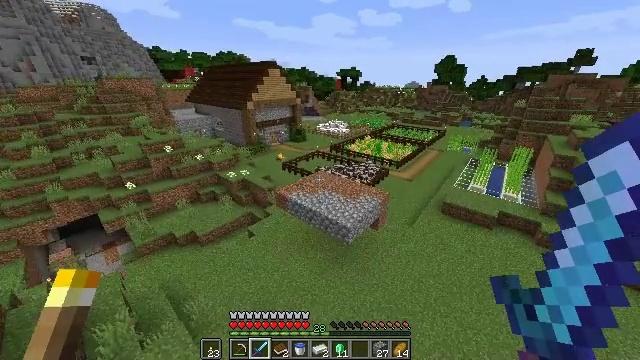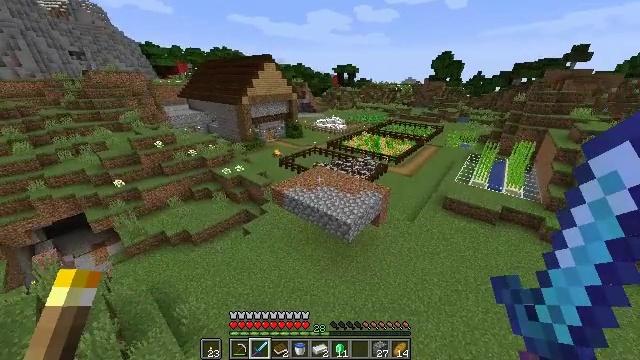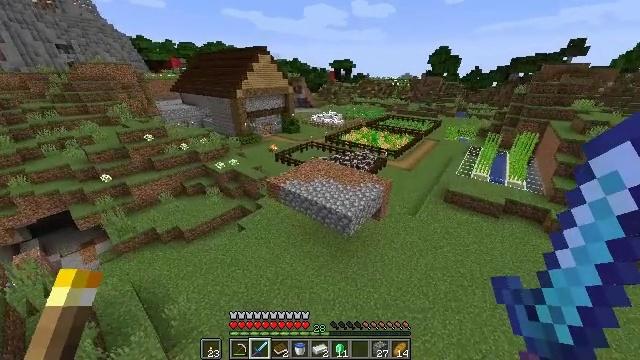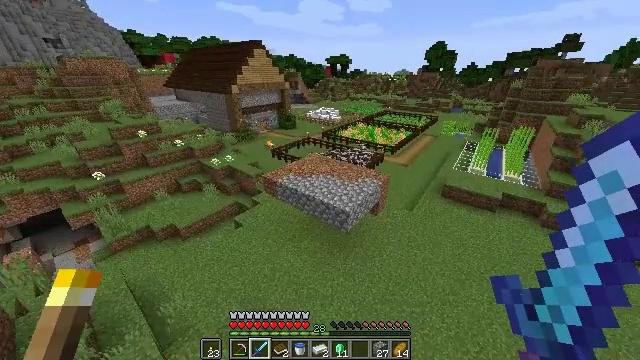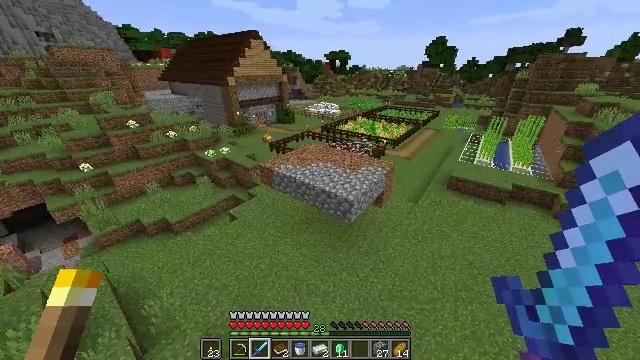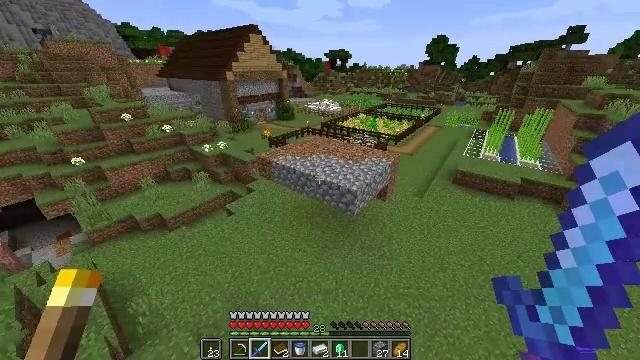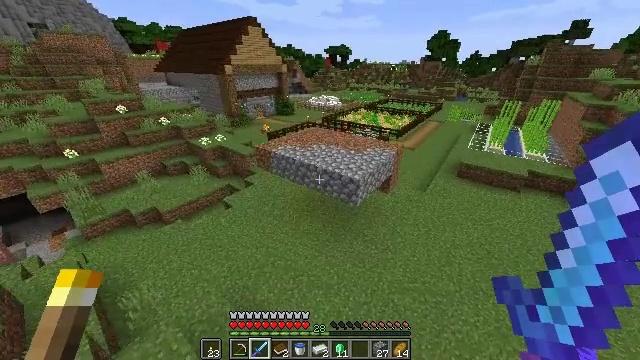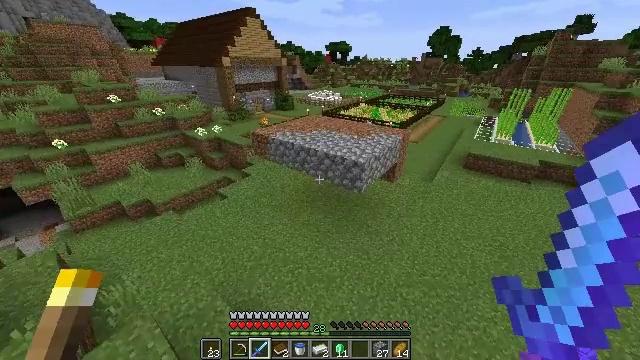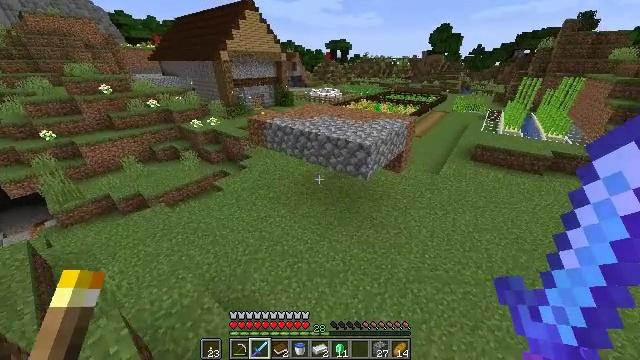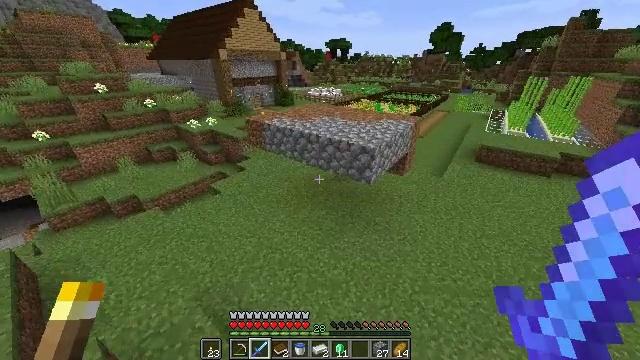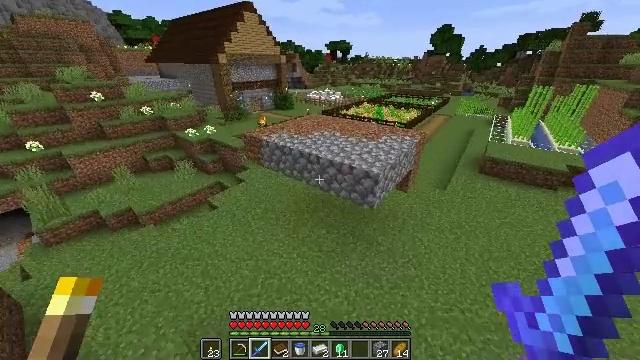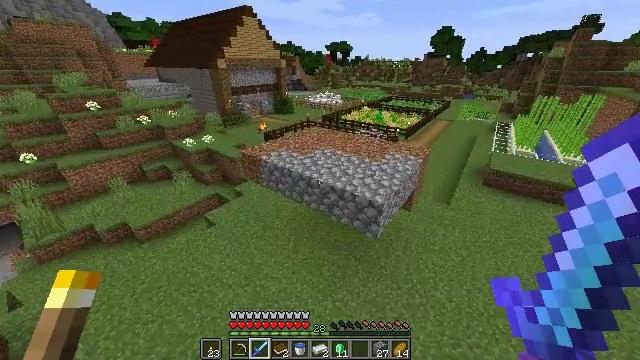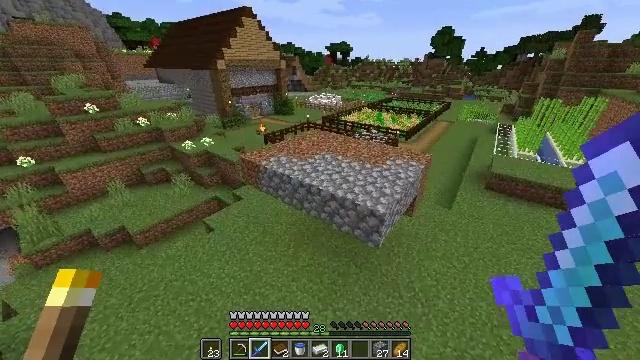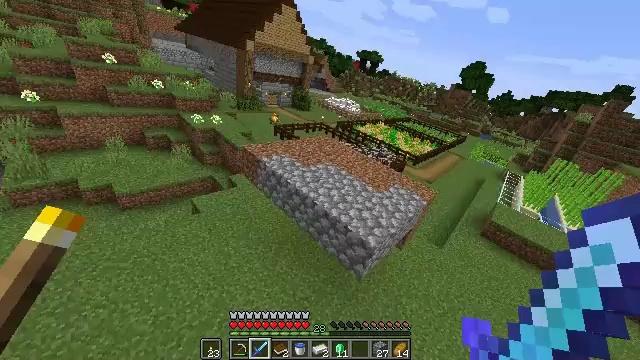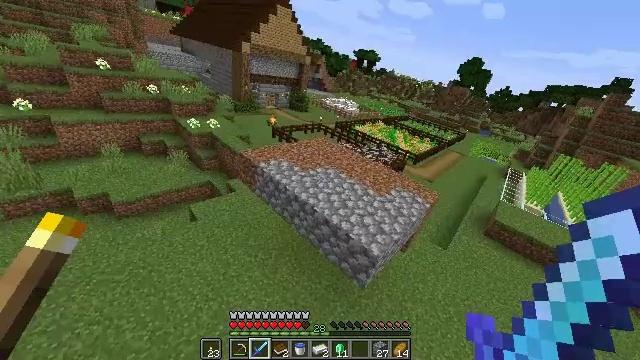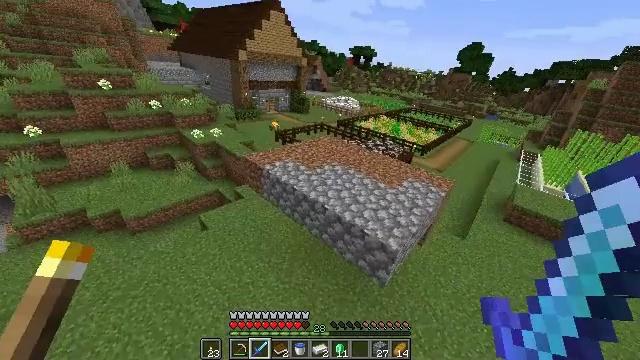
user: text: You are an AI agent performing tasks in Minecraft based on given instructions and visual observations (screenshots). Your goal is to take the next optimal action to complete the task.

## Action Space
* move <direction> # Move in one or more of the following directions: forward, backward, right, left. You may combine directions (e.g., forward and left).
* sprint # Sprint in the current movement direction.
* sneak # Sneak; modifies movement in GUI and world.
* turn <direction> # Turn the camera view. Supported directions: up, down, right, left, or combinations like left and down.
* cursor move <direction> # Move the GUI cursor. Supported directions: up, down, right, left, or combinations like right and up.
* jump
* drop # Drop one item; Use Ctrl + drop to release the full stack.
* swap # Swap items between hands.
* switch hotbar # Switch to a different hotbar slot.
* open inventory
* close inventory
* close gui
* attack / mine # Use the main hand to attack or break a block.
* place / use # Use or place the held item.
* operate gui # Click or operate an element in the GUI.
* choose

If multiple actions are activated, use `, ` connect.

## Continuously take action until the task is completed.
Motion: motion action
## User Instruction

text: Craft a map.
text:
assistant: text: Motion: move forward, sprint, jump
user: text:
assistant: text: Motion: move forward, sprint, jump
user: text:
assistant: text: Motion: move forward, sprint, jump
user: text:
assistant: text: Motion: move forward, sprint, jump
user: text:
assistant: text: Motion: move forward, sprint, jump
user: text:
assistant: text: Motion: move forward, sprint, jump
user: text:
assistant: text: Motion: move forward, sprint, jump
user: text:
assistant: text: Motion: move forward, sprint, jump
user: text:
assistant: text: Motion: move forward, sprint, jump
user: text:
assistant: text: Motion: move forward, sprint, jump
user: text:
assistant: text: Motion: move forward, sprint, jump
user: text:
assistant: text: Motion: move forward, sprint, jump
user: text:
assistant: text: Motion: move forward, sprint, jump
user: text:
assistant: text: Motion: move forward, sprint, jump
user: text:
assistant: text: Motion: move forward, sprint, turn left, jump
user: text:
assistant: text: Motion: move forward, sprint, turn left, jump
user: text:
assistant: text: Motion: move forward, sprint, jump
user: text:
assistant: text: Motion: move forward, sprint, jump
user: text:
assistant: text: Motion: move forward, jump
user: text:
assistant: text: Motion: move forward, jump
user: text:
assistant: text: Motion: move forward, jump
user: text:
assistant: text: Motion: move forward, jump
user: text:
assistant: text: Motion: move forward, jump
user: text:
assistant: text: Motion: move forward, turn left, jump
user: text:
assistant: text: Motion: move forward, turn left and up
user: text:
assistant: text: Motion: move forward, turn left and up
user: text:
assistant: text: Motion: move forward
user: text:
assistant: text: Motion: move forward
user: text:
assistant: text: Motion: move forward
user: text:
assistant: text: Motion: move forward, turn left and up